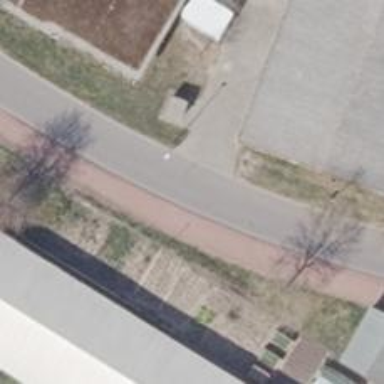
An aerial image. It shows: Asphalt road in residential area.